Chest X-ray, PA view. Patient: 53 years old, sex F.
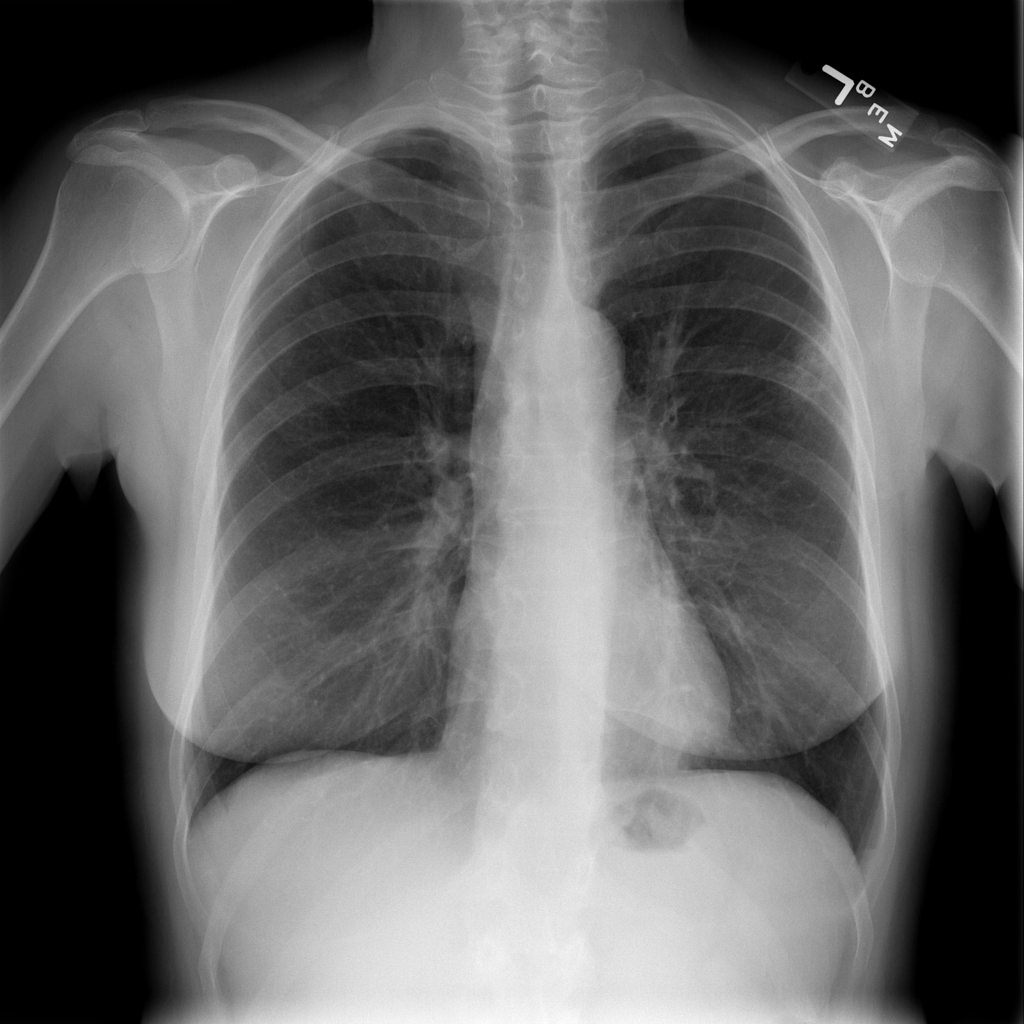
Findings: Infiltration, Pleural_Thickening